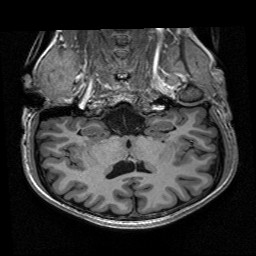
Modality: T1w
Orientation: sagittal